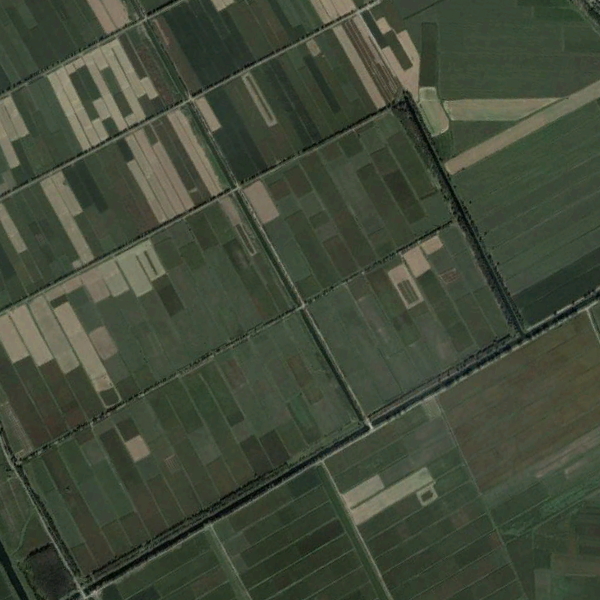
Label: Farmland